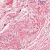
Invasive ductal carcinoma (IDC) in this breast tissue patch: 0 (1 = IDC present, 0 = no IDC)